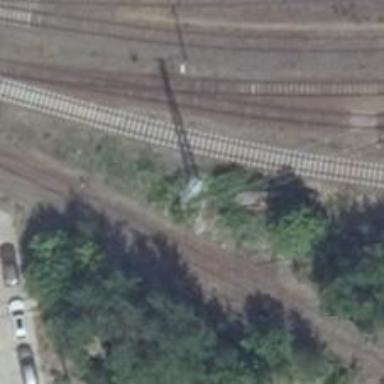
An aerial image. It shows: Minor power line.